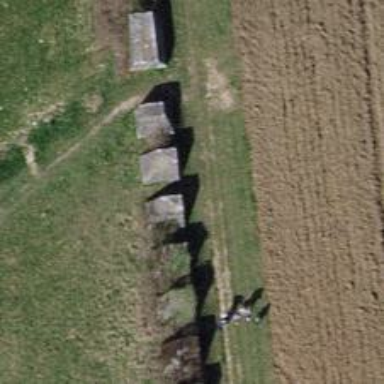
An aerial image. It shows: Block barrier.